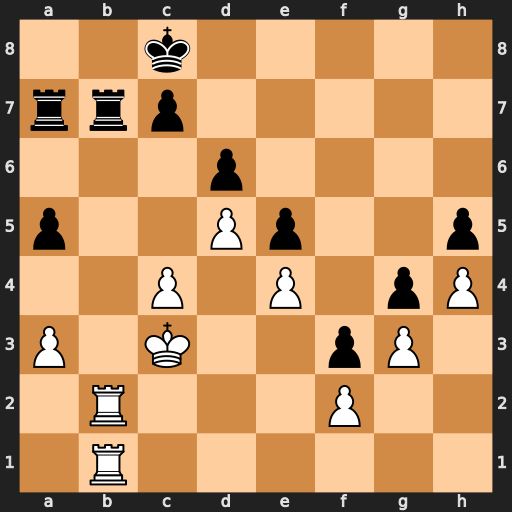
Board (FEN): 2k5/rrp5/3p4/p2Pp2p/2P1P1pP/P1K2pP1/1R3P2/1R6
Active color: w
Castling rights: -
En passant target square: -
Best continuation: Rxb7 Rxb7 Rxb7 Kxb7 c5